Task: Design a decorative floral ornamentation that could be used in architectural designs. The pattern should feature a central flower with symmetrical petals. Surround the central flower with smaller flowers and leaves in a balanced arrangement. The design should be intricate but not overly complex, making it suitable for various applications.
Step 278:
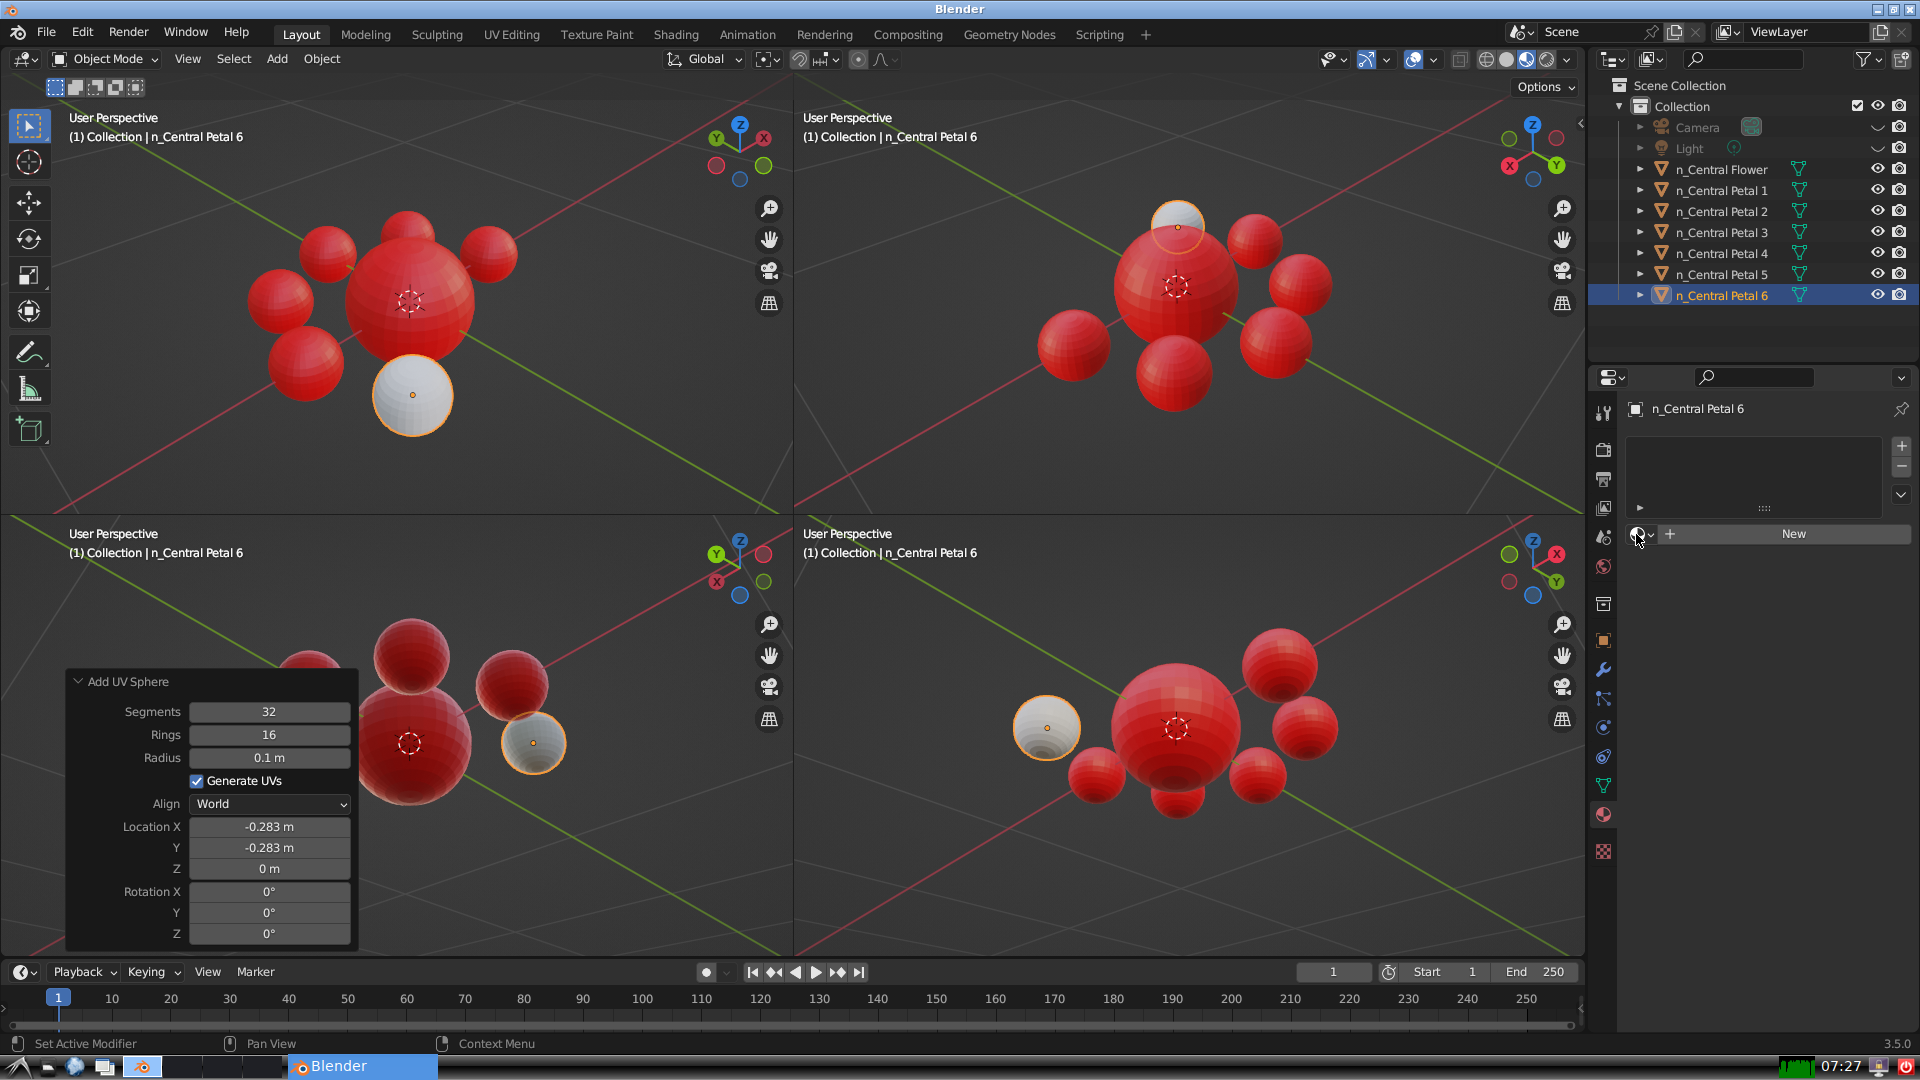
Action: click: no